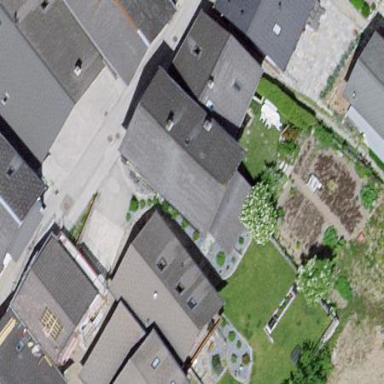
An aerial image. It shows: Simple and straightforward house.